Field crop: maize
Growth stage: 2
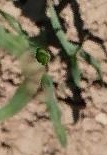
Species: maize